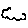
Label: cloud